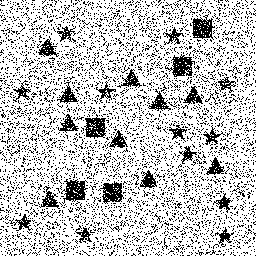
Squares: 5
Triangles: 10
Stars: 12
Total shapes: 27